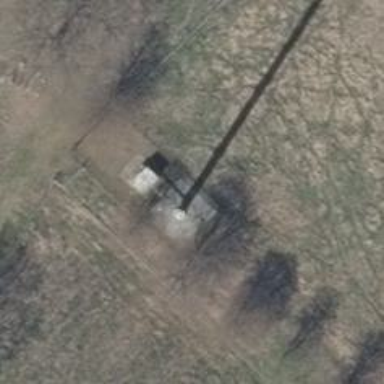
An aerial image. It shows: Communication tower.